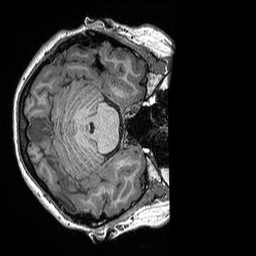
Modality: T1w
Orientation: axial
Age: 25
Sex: female
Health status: healthy
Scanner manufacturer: siemens
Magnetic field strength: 3 T
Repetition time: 2.3 s
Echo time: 0.00298 s